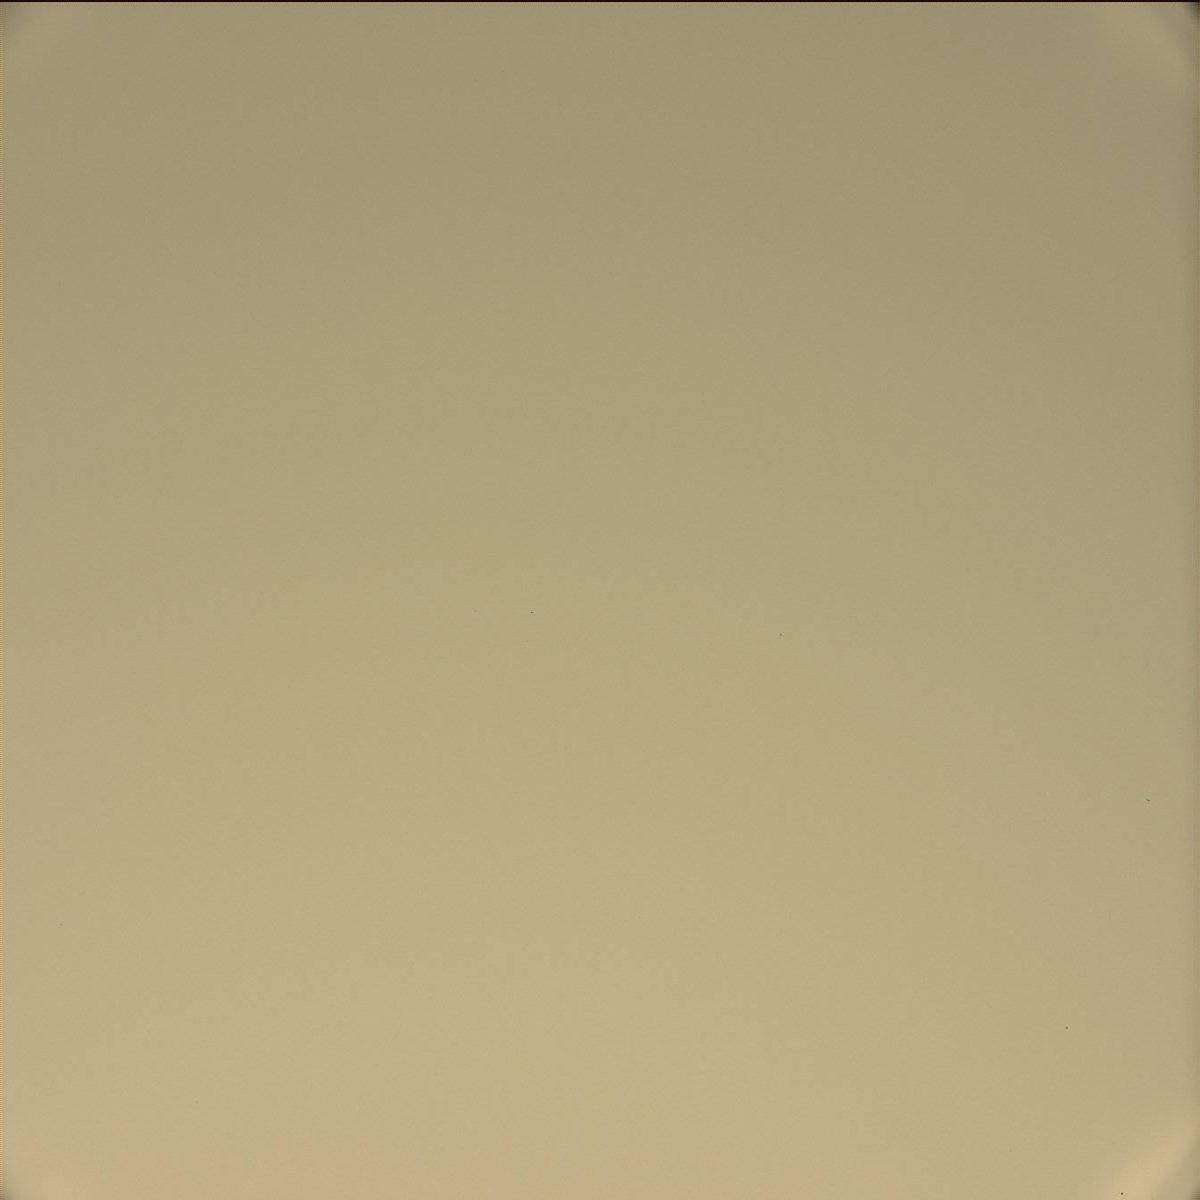
Terrain classes present: Sky